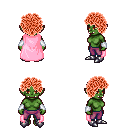
a pixel art fantasy rpg character, female body template, orc, green skin, pink cape, magenta pants, red curly afro hairstyle, white cloth bracers, metal boots, four views (front, back, left, right), 2x2 character sprite sheet, small pixel art, hard edges, no anti-aliasing